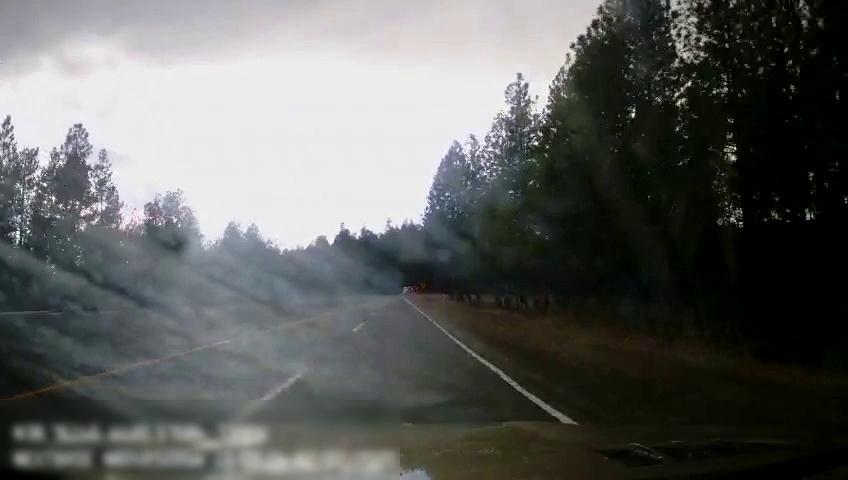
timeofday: Day
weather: Cloudy
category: Drivable Space
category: Drivable Space
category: Vehicles | Van
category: Lanes | Current Lane
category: Lanes | Current Lane
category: Lanes | Alternate Lane